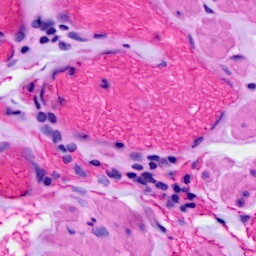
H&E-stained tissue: Ovarian